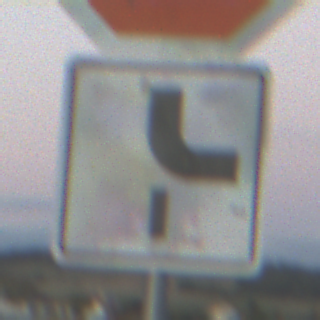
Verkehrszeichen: VerlaufVorfahrtsstrasse10
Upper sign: Stop
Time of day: SunriseSunset
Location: Outdoor (Nature)
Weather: PartlyCloudy
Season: NotSpecified
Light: Natural